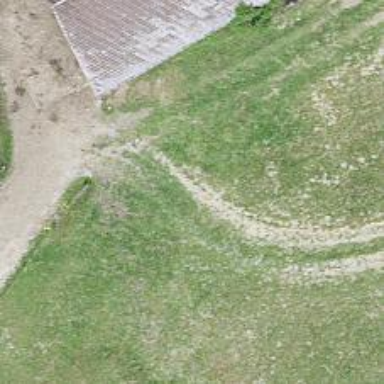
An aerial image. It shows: Track with very rough surface.